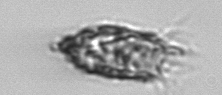
Label: Tintinnopsis